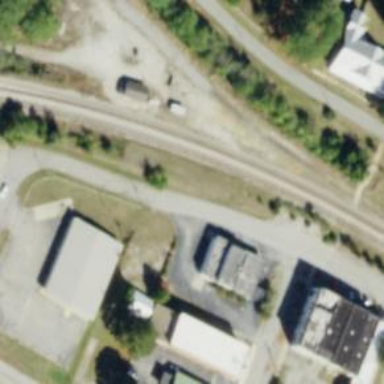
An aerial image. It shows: Railway siding with rails.